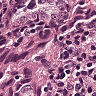
Metastatic tissue present: yes